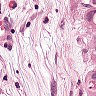
Metastatic tissue present: yes